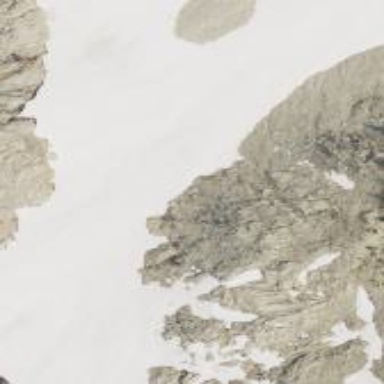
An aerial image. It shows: Vast snowfield landscape.